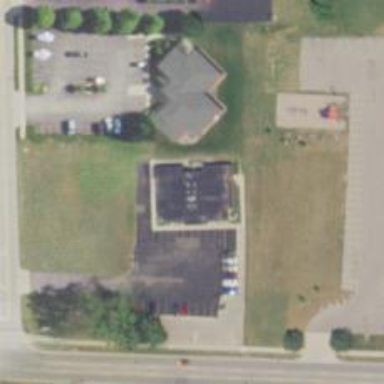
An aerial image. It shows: Healthcare clinic is depicted in the image.